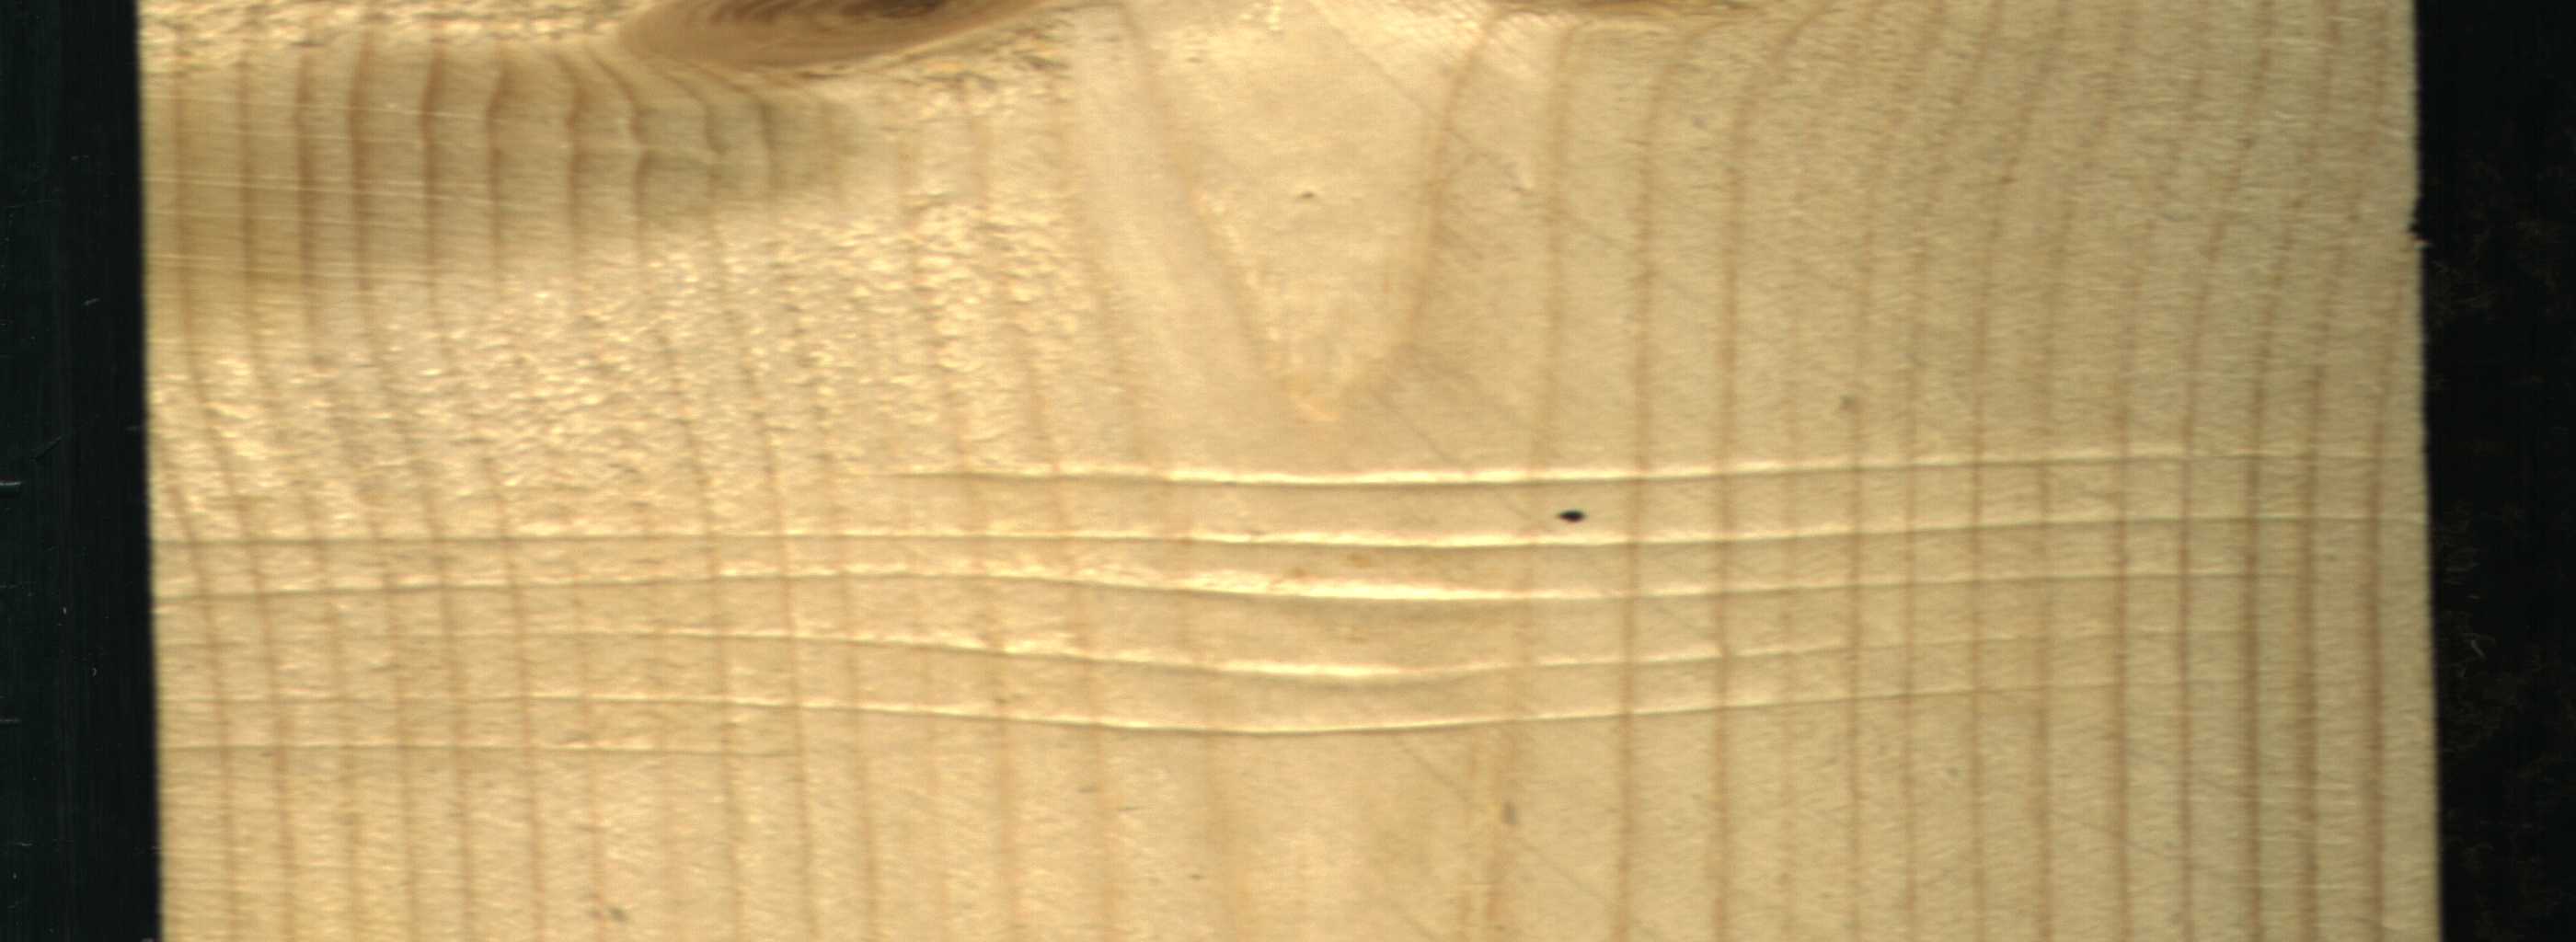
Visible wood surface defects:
Live_Knot